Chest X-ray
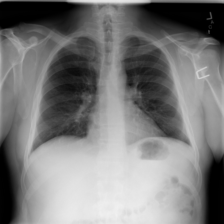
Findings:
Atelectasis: negative
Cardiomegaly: negative
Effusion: negative
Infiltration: negative
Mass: negative
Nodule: negative
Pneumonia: negative
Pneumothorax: negative
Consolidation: negative
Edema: negative
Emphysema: negative
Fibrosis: negative
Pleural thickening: negative
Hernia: negative